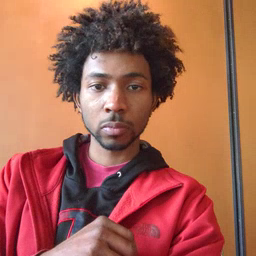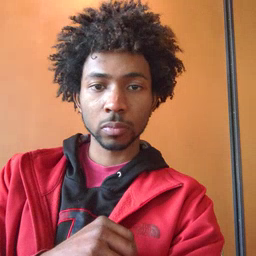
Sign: stairs